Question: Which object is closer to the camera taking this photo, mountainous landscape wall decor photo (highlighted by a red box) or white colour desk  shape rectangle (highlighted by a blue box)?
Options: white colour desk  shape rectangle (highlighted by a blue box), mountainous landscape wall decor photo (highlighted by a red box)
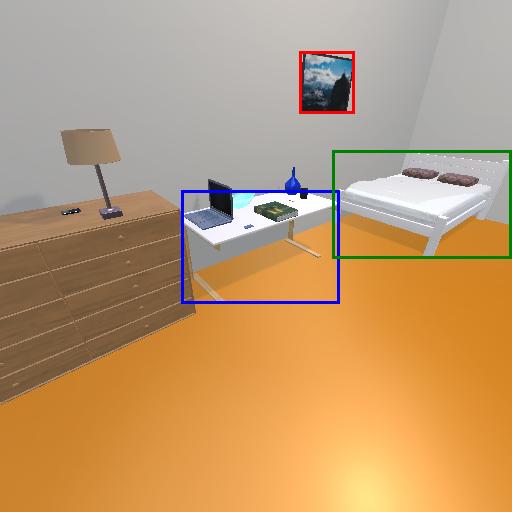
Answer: white colour desk  shape rectangle (highlighted by a blue box)